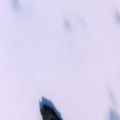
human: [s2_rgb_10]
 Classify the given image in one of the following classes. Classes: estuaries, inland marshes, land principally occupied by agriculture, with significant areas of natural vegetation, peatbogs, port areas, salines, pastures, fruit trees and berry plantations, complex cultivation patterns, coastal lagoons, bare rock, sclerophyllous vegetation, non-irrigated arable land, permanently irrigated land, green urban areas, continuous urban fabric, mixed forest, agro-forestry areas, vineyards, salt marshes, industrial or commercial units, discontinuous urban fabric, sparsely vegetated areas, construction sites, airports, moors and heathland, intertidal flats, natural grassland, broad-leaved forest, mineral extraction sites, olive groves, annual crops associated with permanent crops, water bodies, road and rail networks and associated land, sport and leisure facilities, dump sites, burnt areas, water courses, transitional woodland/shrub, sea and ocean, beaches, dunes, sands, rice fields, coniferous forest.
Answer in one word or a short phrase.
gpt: coniferous forest, water bodies